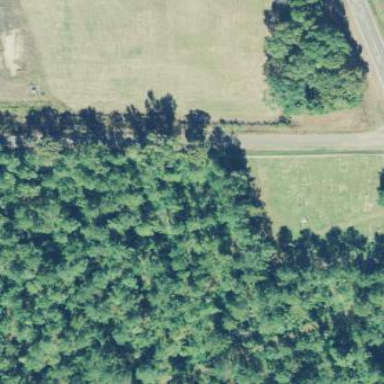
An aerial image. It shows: Cemetery.